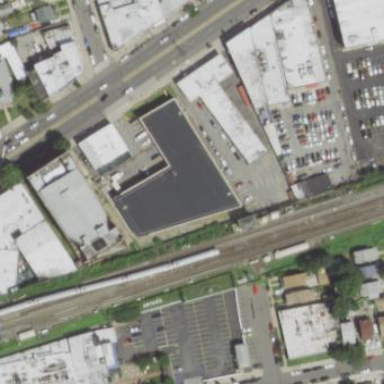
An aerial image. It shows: Storage rental shop called Public Storage located in building.